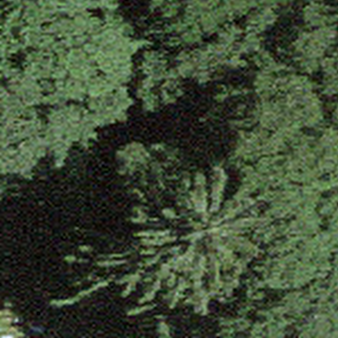
Label: other